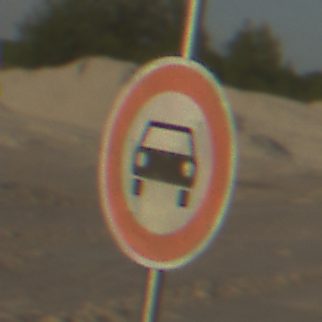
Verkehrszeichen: VerbotKraftwagen
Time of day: SunriseSunset
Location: Outdoor (Beach)
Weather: Clear
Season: NotSpecified
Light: Natural